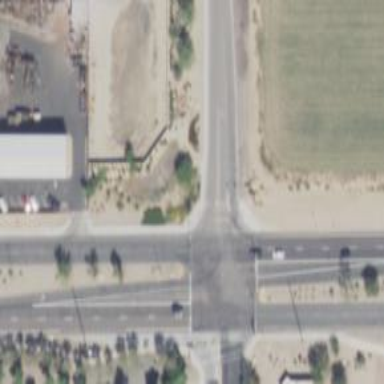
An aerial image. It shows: Solid stop line on the road.